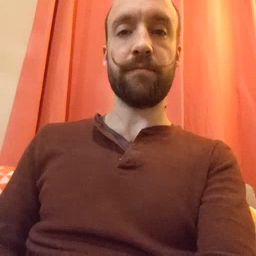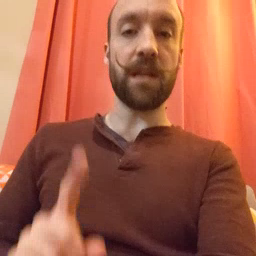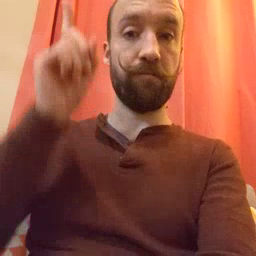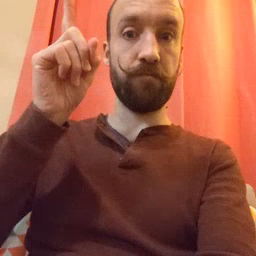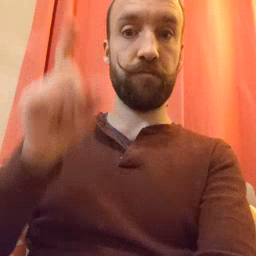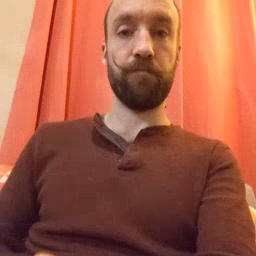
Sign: up